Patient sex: M
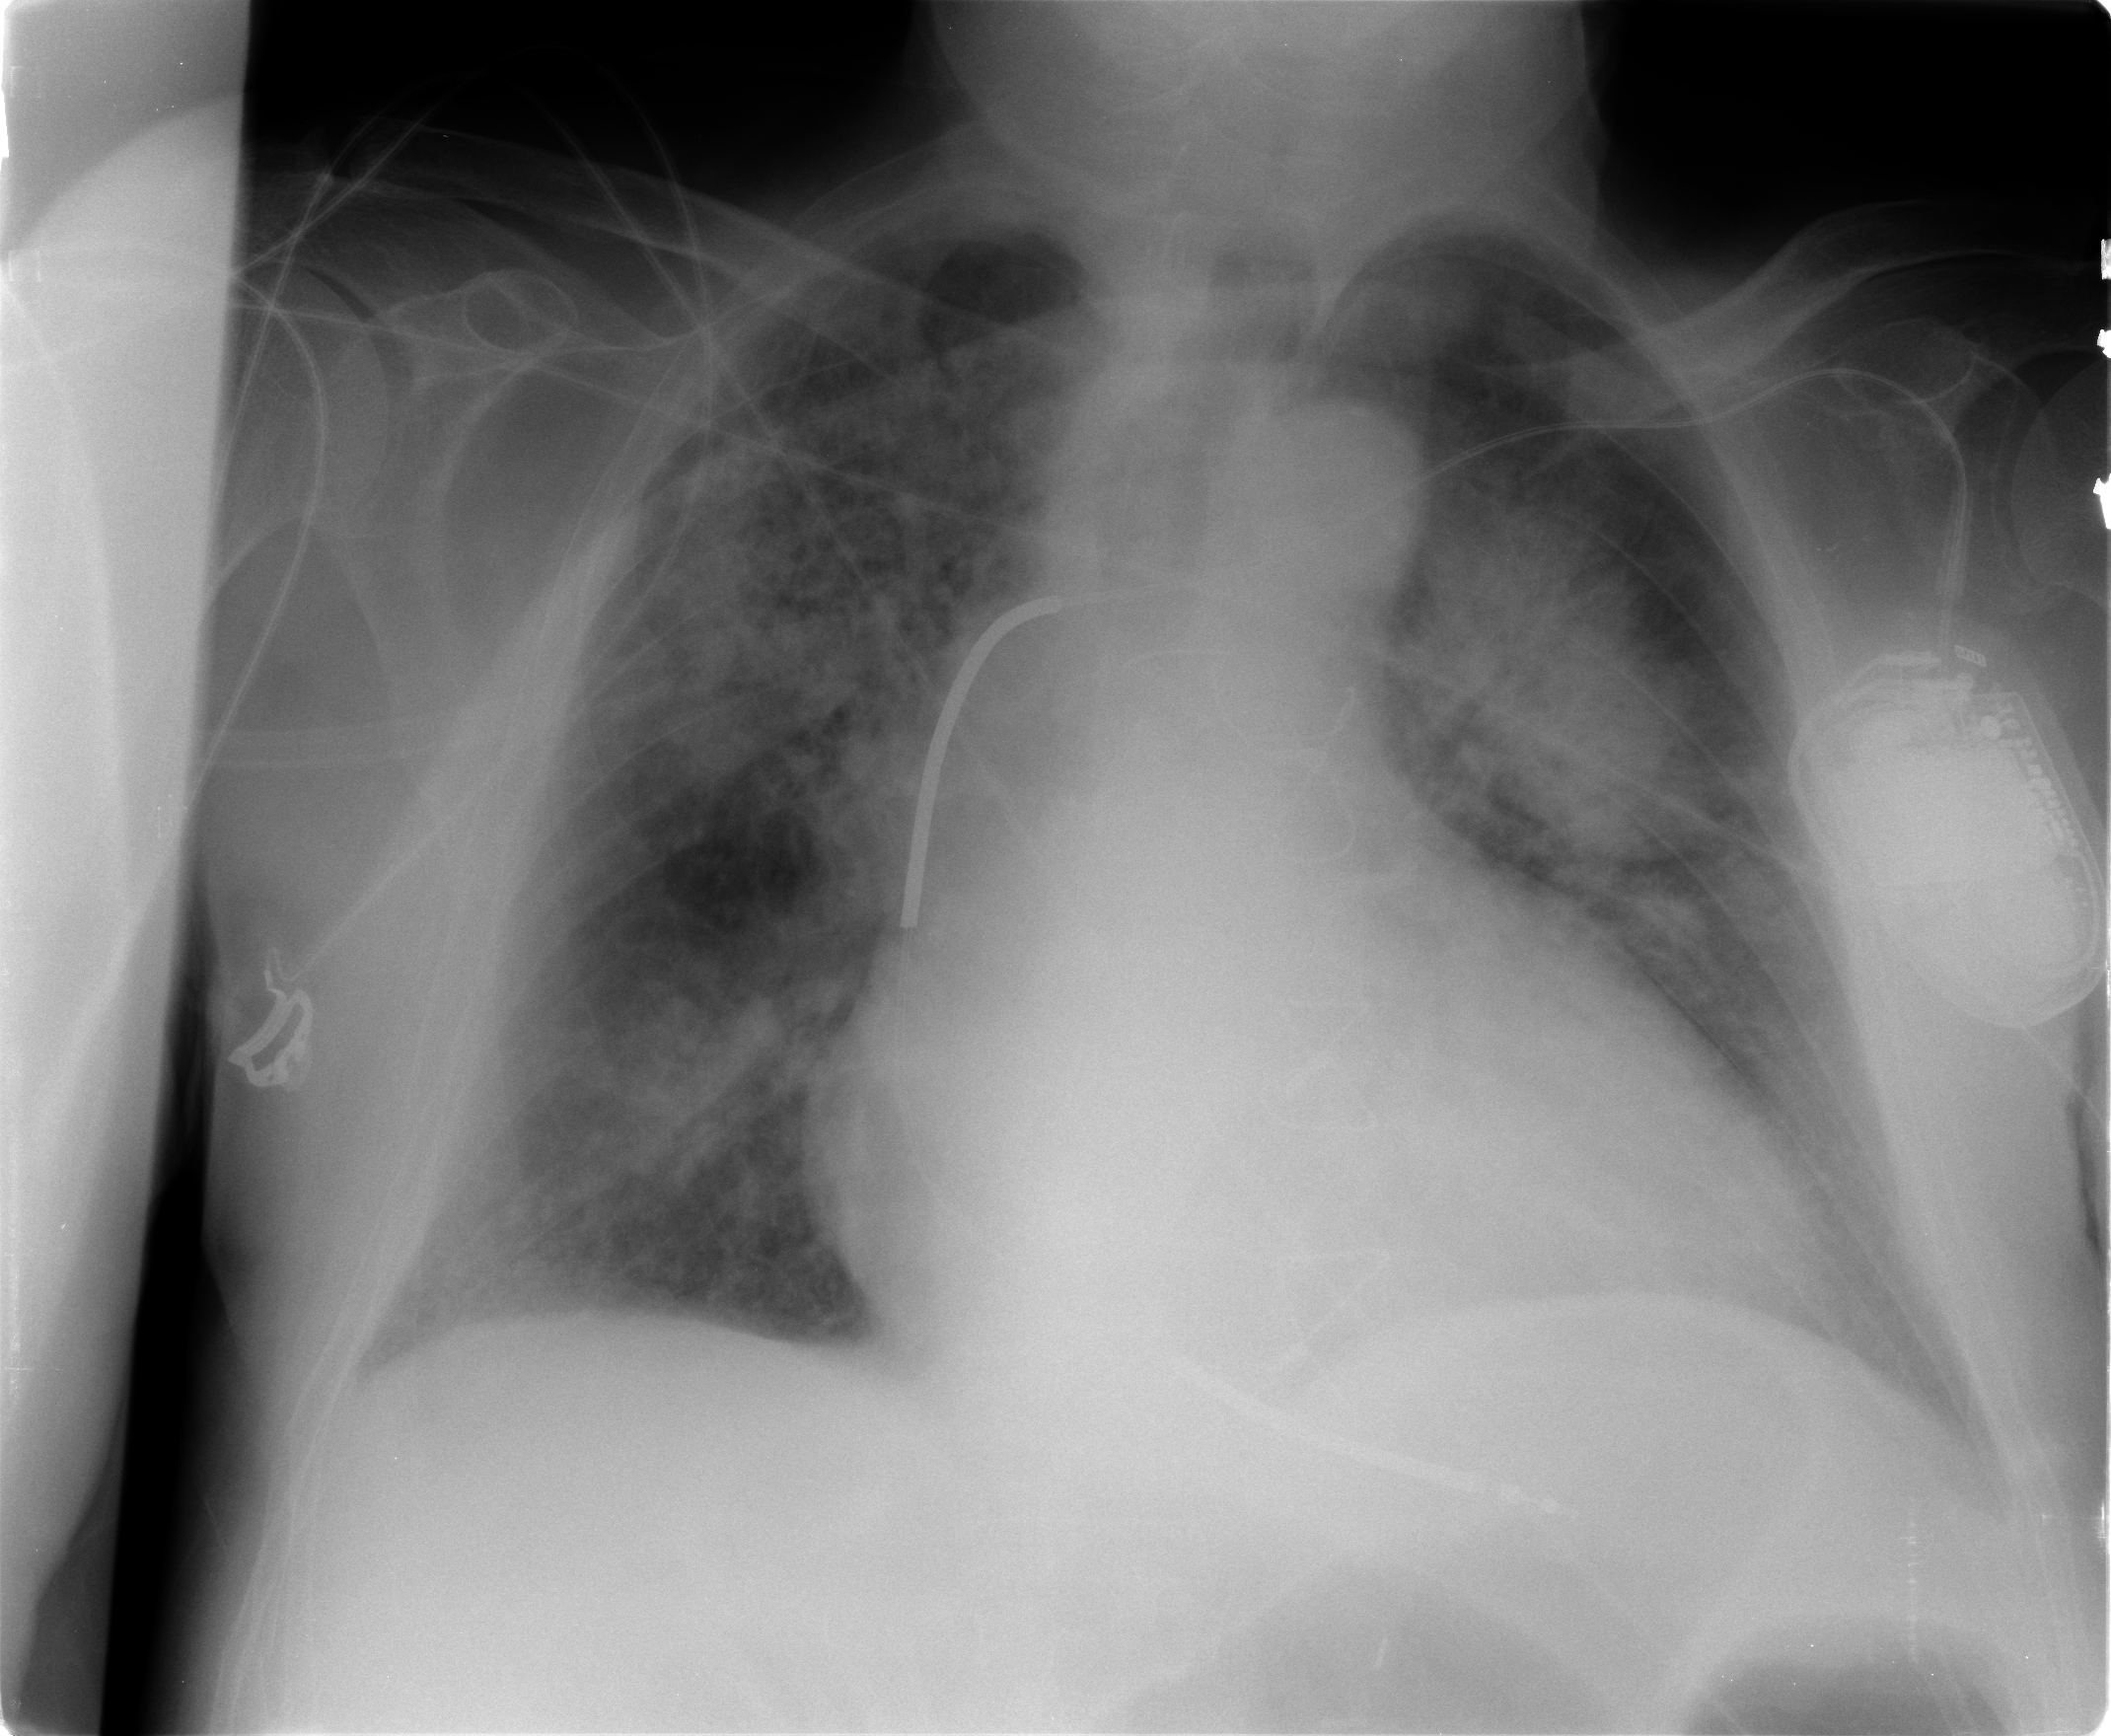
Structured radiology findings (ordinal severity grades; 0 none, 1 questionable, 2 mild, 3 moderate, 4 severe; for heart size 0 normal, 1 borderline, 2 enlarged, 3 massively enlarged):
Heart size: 2
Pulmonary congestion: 4
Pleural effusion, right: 1
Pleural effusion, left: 1
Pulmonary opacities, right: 4
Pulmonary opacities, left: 4
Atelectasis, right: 3
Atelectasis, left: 3